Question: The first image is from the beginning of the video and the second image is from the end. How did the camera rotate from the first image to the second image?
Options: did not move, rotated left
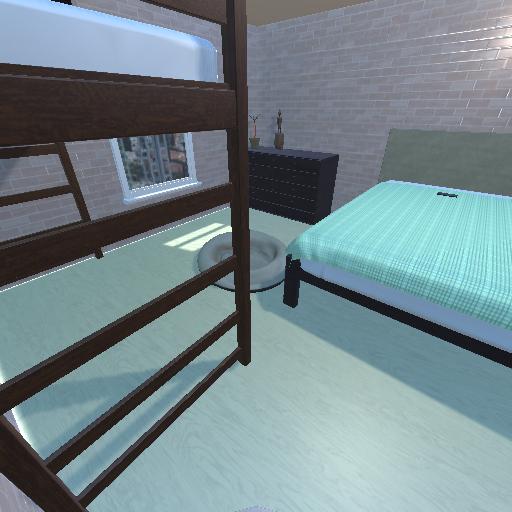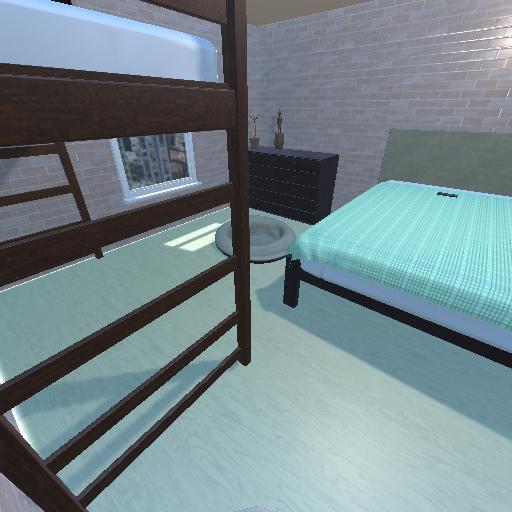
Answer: did not move